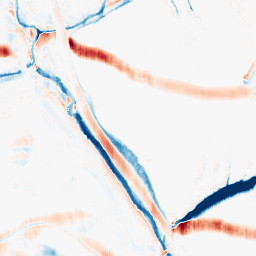
Category: morphological
Decomposition family: morphological_rect
Decomposition parameters: operation: average
width: 5
height: 20
Upsampling method: bspline
Upsampling parameters: scale: 2
Upsampling scale: 2